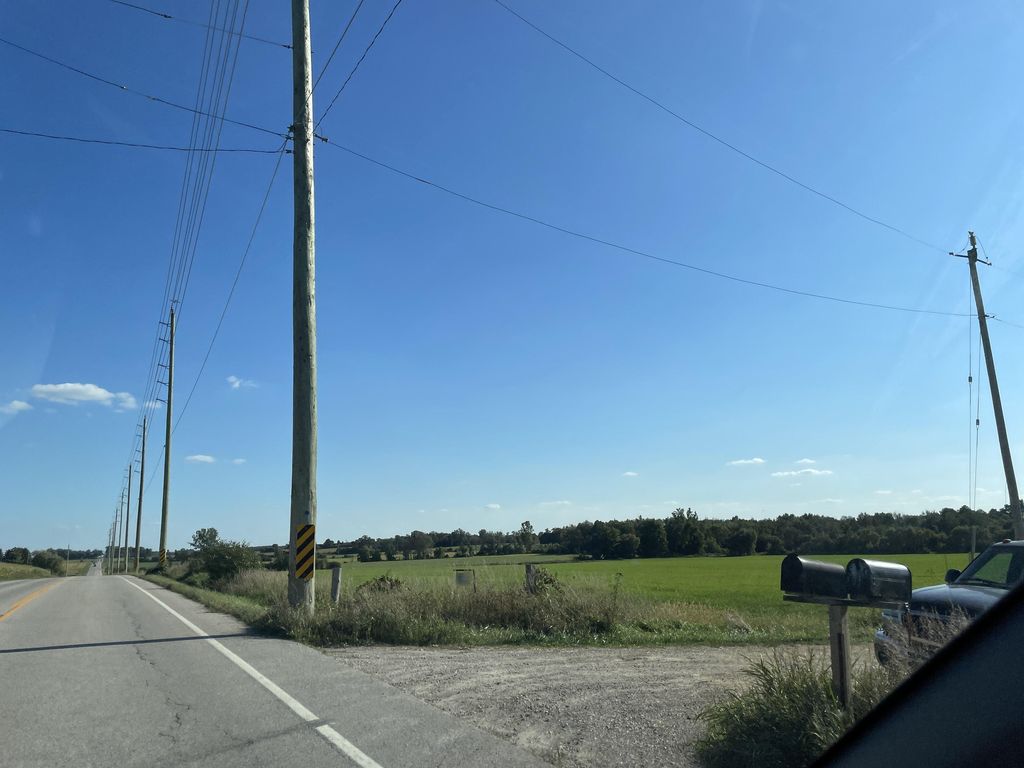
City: kitchener-waterloo